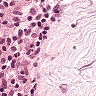
Metastatic tissue present: no